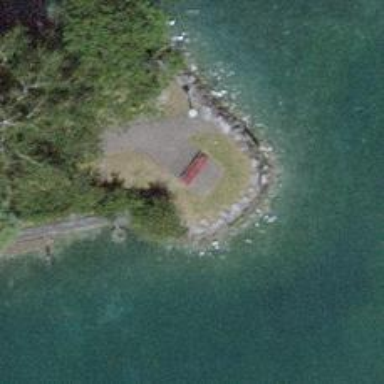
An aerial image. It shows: Red bench.